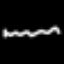
Label: squiggle